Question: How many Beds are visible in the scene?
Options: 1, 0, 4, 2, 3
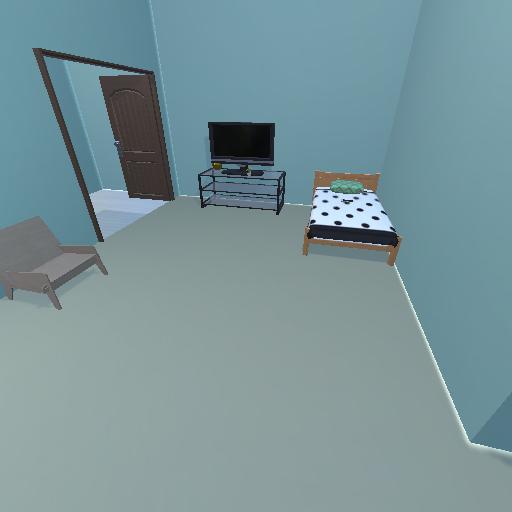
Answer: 1